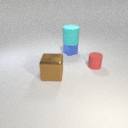
small blue metal cube to the right of large brown metal cube